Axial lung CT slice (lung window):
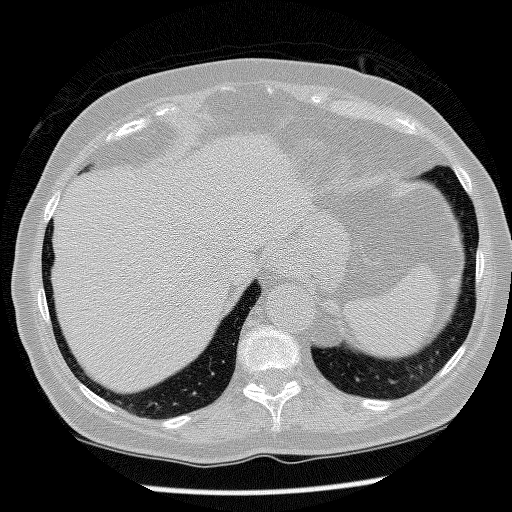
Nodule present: no